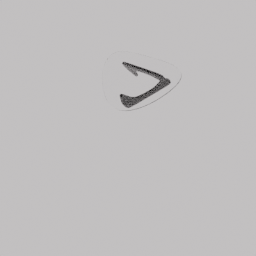
Label: furniture